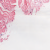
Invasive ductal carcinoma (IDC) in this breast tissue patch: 0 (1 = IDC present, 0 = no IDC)